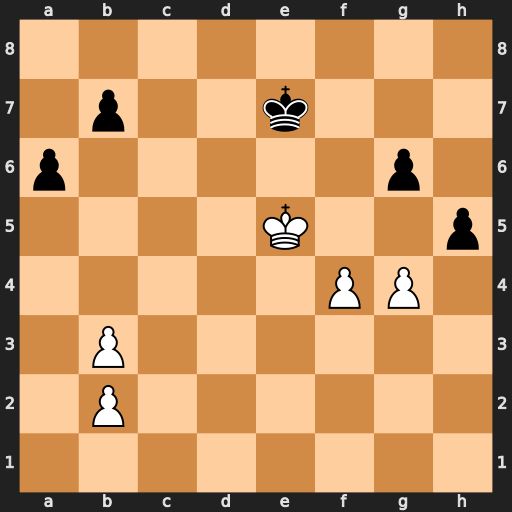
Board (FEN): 8/1p2k3/p5p1/4K2p/5PP1/1P6/1P6/8
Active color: w
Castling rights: -
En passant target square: -
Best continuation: gxh5 gxh5 Kf5 h4 Kg4